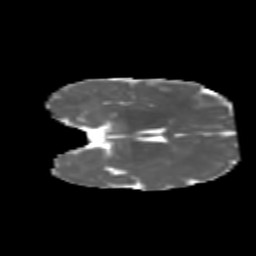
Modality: MD
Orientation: coronal
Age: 7
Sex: female
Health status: healthy